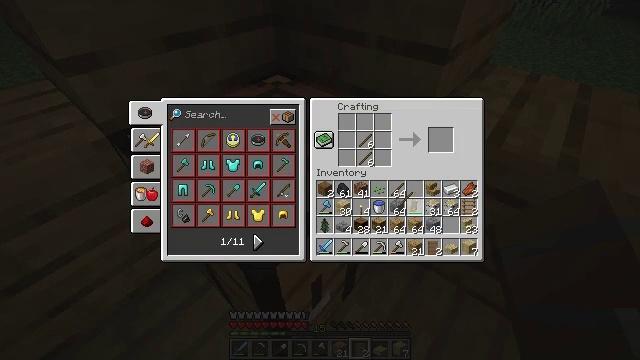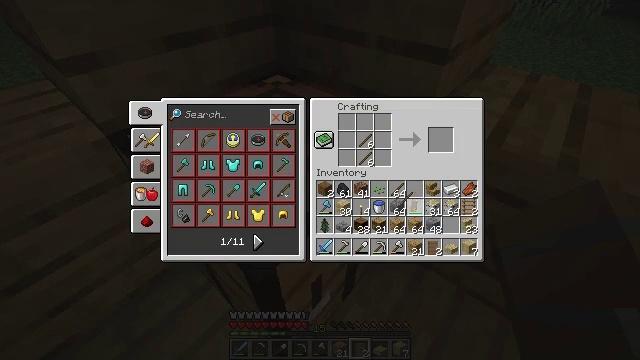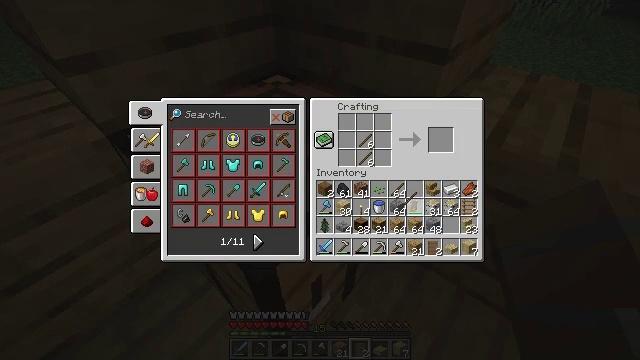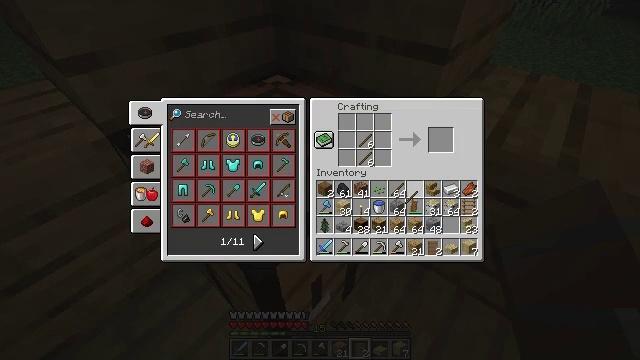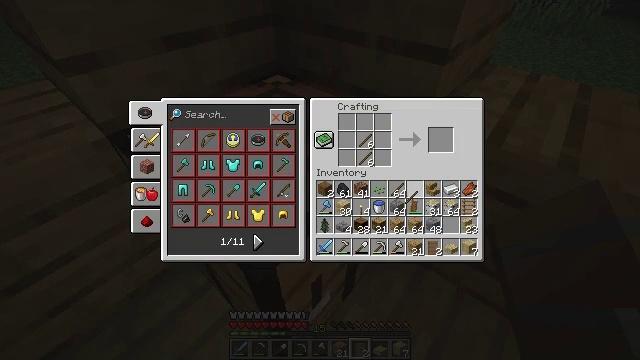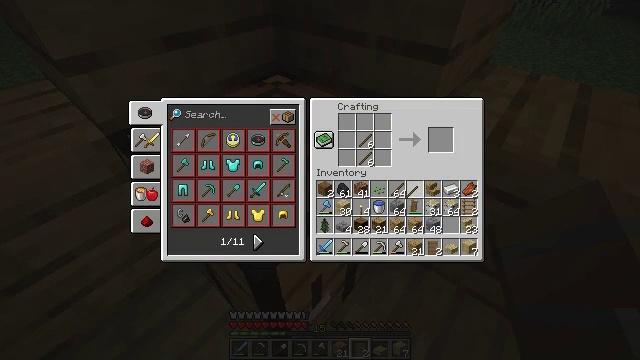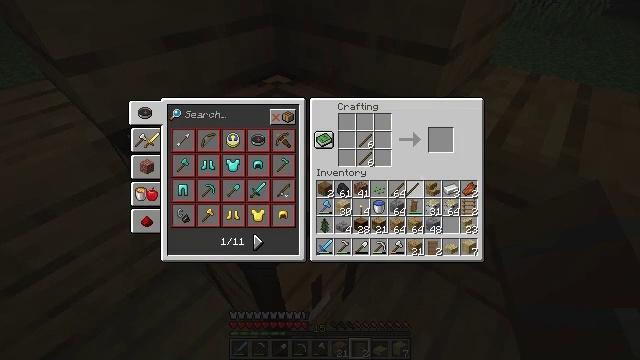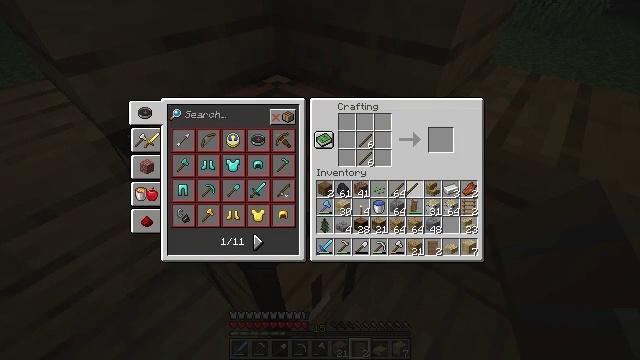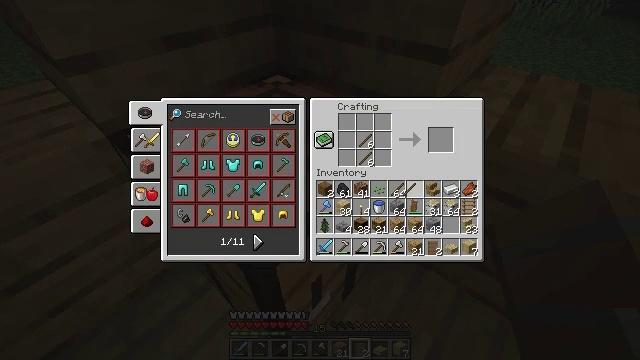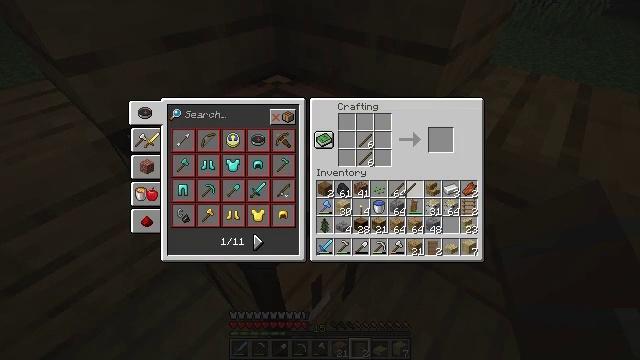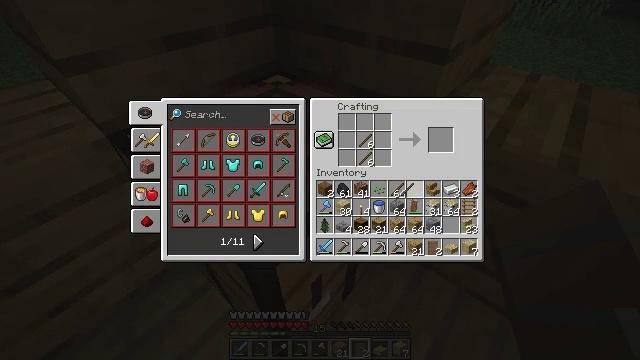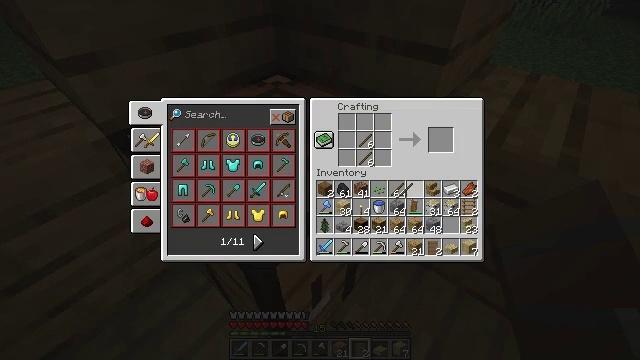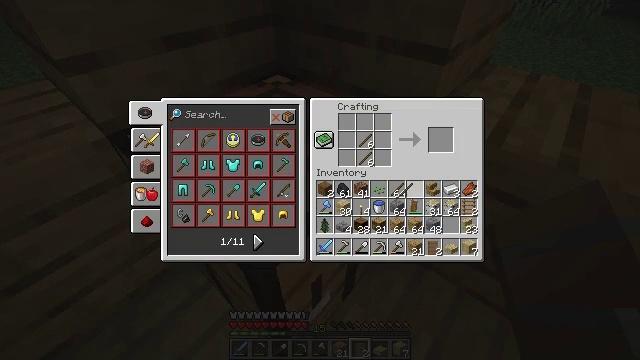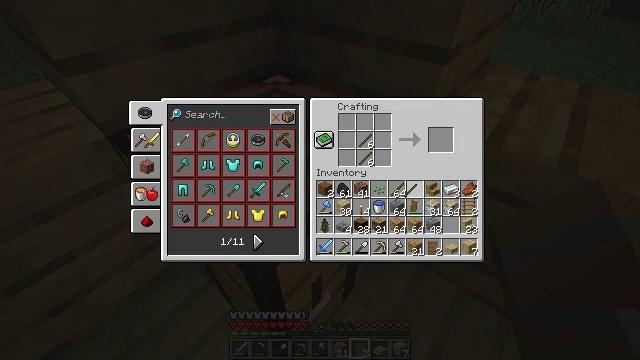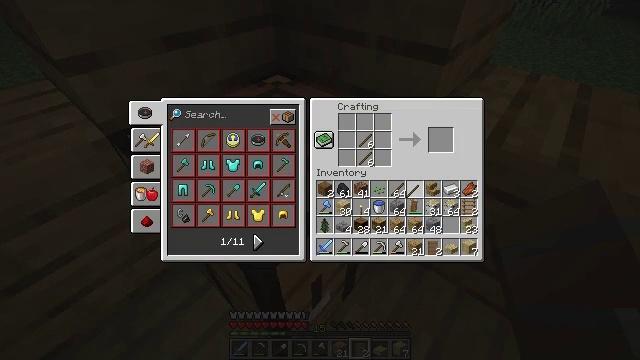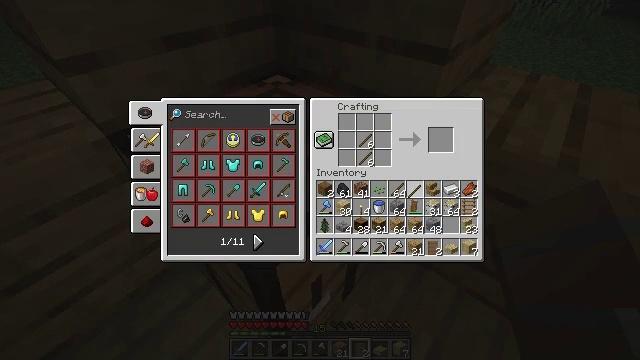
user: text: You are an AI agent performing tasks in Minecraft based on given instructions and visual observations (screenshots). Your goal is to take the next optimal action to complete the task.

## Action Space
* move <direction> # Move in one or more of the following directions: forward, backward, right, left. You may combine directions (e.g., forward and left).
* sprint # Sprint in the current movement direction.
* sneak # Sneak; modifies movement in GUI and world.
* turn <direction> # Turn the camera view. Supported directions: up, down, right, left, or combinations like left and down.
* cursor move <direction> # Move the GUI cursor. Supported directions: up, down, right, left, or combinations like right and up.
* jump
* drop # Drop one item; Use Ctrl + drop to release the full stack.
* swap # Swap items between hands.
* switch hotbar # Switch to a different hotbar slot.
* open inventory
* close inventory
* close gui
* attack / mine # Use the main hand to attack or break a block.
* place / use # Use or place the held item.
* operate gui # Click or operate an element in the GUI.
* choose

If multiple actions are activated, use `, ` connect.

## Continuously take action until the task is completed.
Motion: motion action
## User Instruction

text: Open the crafting table and craft an oak fence with planks and sticks.
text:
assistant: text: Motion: no_op
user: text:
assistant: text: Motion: no_op
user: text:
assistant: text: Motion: no_op
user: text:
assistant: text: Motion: no_op
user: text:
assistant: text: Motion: no_op
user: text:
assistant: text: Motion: no_op
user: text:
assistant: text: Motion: no_op
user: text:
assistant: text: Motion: no_op
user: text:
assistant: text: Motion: no_op
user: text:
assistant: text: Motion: no_op
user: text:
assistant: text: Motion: no_op
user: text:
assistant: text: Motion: no_op
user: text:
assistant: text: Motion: no_op
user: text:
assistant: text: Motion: no_op
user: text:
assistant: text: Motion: no_op
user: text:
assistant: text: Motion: operate gui
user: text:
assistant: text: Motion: operate gui
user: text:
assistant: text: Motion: no_op
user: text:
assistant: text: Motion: no_op
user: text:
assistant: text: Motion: no_op
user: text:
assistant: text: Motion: no_op
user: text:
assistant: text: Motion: no_op
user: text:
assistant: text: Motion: cursor move down
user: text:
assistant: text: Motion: cursor move down
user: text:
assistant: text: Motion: no_op
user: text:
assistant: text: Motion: no_op
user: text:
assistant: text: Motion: no_op
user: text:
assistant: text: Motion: no_op
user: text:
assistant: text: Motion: no_op
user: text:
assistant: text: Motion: no_op